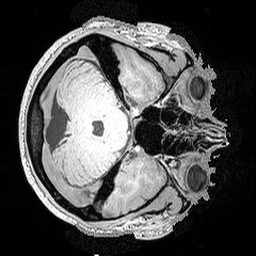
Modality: MP2RAGE
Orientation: axial
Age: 31
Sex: male
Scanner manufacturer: siemens
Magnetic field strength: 3 T
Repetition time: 5 s
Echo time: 0.00298 s